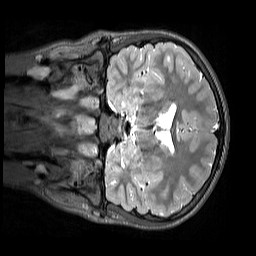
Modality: T2w
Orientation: coronal
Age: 12
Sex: male
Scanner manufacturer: siemens
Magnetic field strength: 3 T
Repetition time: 3.2 s
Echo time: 0.408 s